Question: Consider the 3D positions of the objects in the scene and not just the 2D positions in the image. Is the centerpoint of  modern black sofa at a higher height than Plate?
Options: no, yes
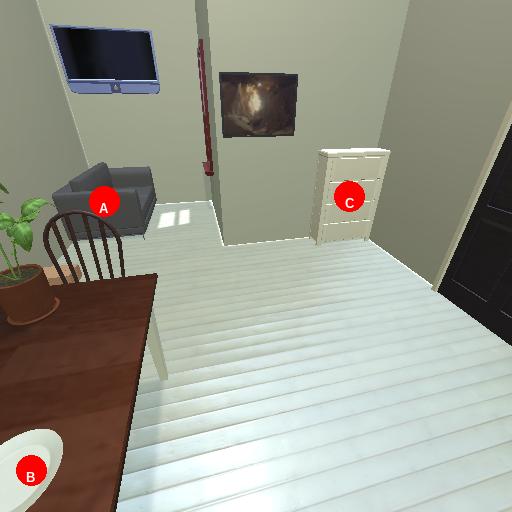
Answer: no